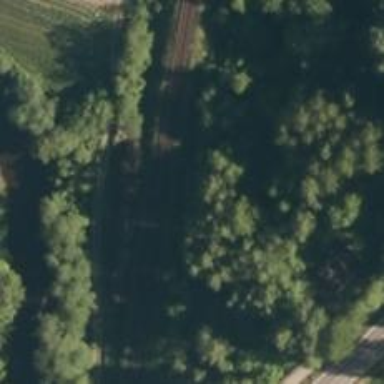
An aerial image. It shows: Continuous rail track.